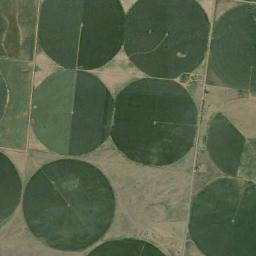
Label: circular_farmland